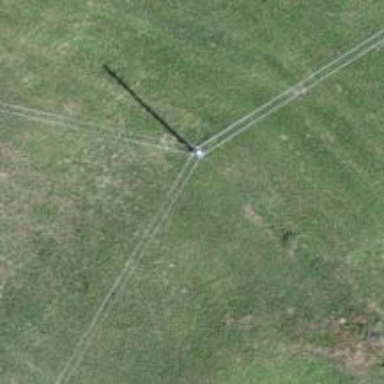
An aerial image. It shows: Utility pole in the area.